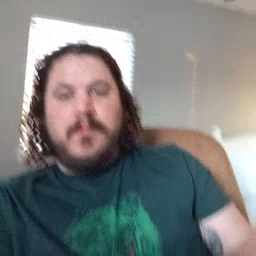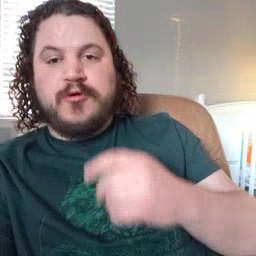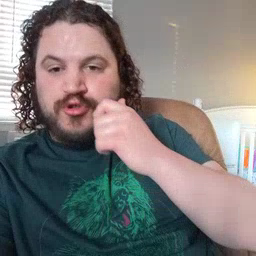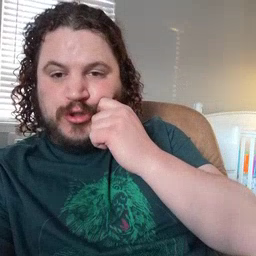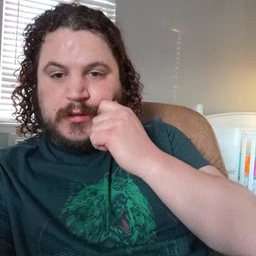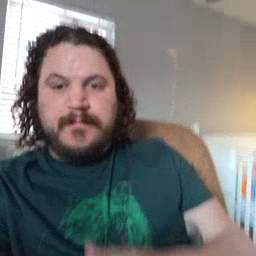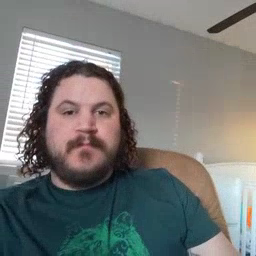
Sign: cheek